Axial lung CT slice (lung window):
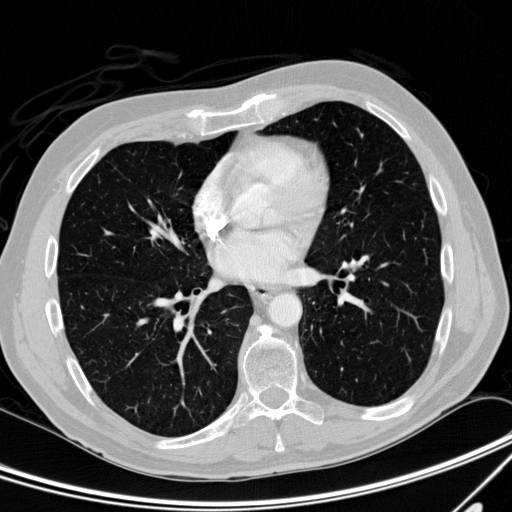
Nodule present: no